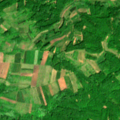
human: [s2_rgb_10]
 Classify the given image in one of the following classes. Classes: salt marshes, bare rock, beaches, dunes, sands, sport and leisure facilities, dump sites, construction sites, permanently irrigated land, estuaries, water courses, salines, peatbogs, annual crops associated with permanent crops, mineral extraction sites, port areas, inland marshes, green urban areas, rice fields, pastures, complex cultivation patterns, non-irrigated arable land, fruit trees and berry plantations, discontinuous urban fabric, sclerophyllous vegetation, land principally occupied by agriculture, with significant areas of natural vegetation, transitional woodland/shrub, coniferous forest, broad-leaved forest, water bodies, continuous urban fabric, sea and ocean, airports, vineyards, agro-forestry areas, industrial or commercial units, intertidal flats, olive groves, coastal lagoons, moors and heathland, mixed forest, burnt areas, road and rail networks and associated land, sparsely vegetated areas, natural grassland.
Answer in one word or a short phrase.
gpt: non-irrigated arable land, land principally occupied by agriculture, with significant areas of natural vegetation, broad-leaved forest, transitional woodland/shrub